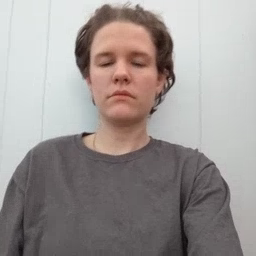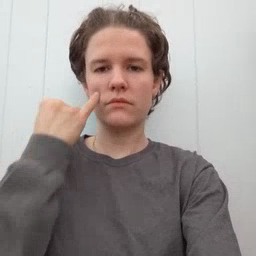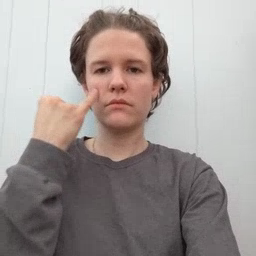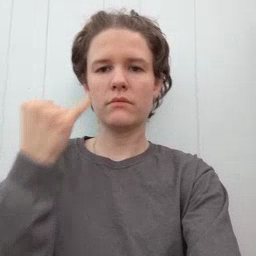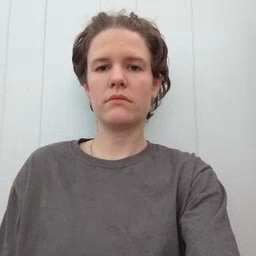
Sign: if